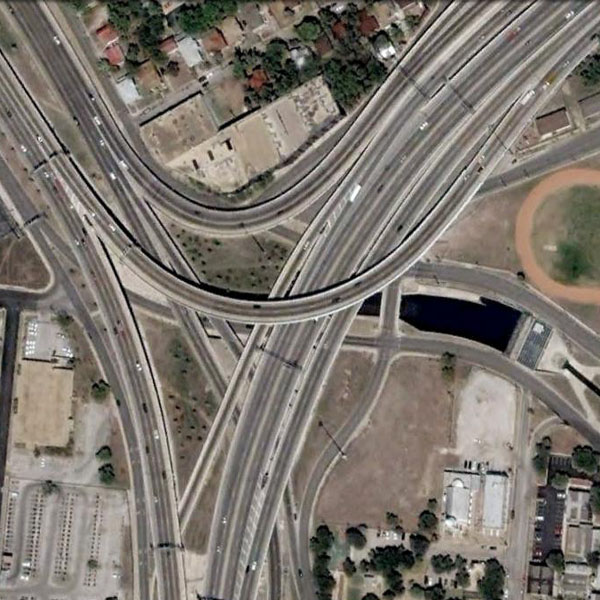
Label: Viaduct